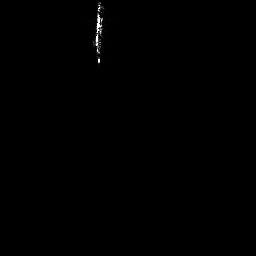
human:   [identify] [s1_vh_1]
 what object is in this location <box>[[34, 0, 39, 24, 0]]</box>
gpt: <ref>1 medium ship at the top</ref>